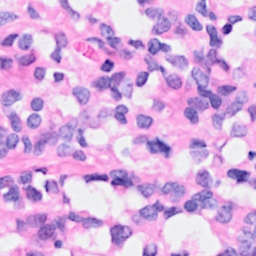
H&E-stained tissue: Breast